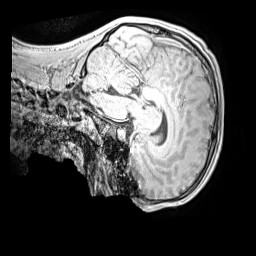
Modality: MP2RAGE
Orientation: sagittal
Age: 12
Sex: male
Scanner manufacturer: siemens
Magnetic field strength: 3 T
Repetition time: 4 s
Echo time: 0.00299 s